Question: I need to know how to change the selected value colori n select box in jQuery Mobile in iPad? Currently, it's ok in native Safari browser. When I render it in iPad Safari browser, it doesn't work.
Please check the following Image. I want to change different color to "Pink NRIC" when selected instead of white color.

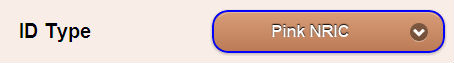
Answer: Now I know how to change the color of selected combo in jQueryMobile. Here is the solution.
The first part is I need to add new class name for active select box in stylesheet.
'''
ui-select-active {color:#0000a0; text-shadow: 0 -1px 1px #ffffff;}
'''
After that, I need to declare above class name in jQueryMobile javascript file.
We need to add following coding after this
'''
activeSelectClass: "ui-select-active",
'''
Final part is we need to change existing coding in line 3491.
'''
/* original coding */
button.addClass( $.mobile.activeBtnClass );
/* change to this one */
button.addClass( $.mobile.activeSelectClass );
'''
<URL>